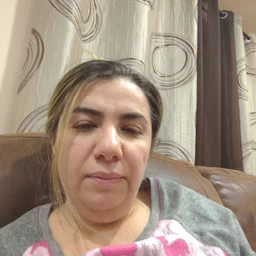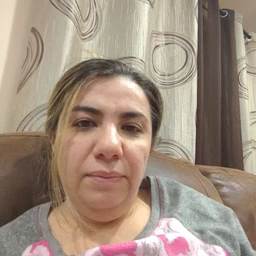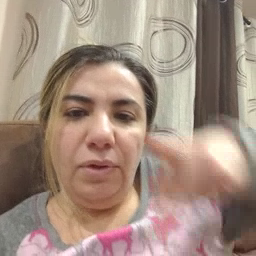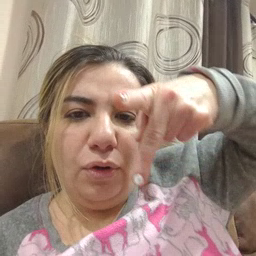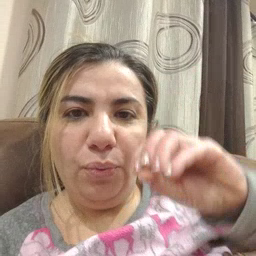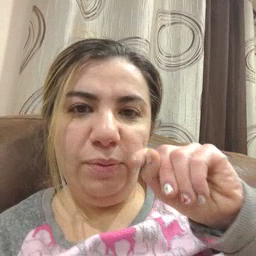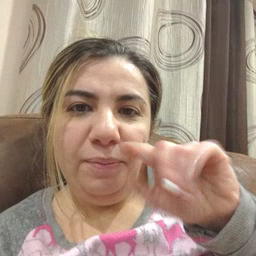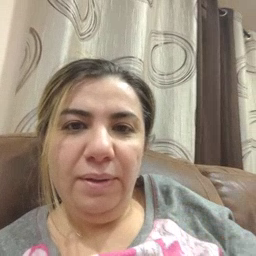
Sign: potty